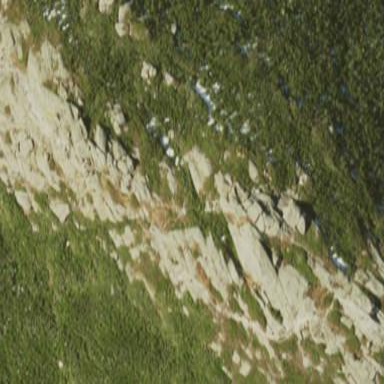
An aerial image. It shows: Landscape of bare rock.